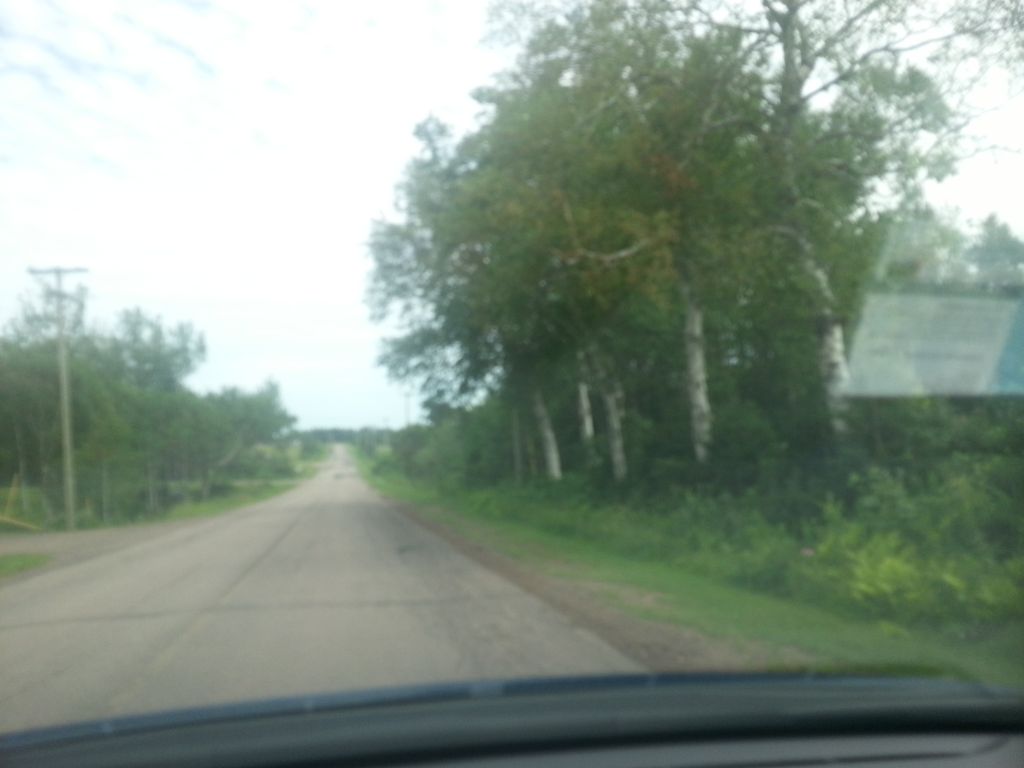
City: charlottetown